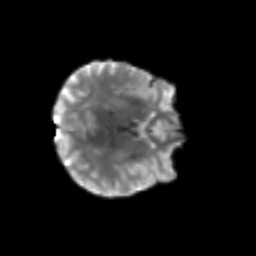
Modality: T2w
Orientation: axial
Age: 77
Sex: female
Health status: ill
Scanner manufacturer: siemens
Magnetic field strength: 3 T
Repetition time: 8.7 s
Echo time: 0.11 s